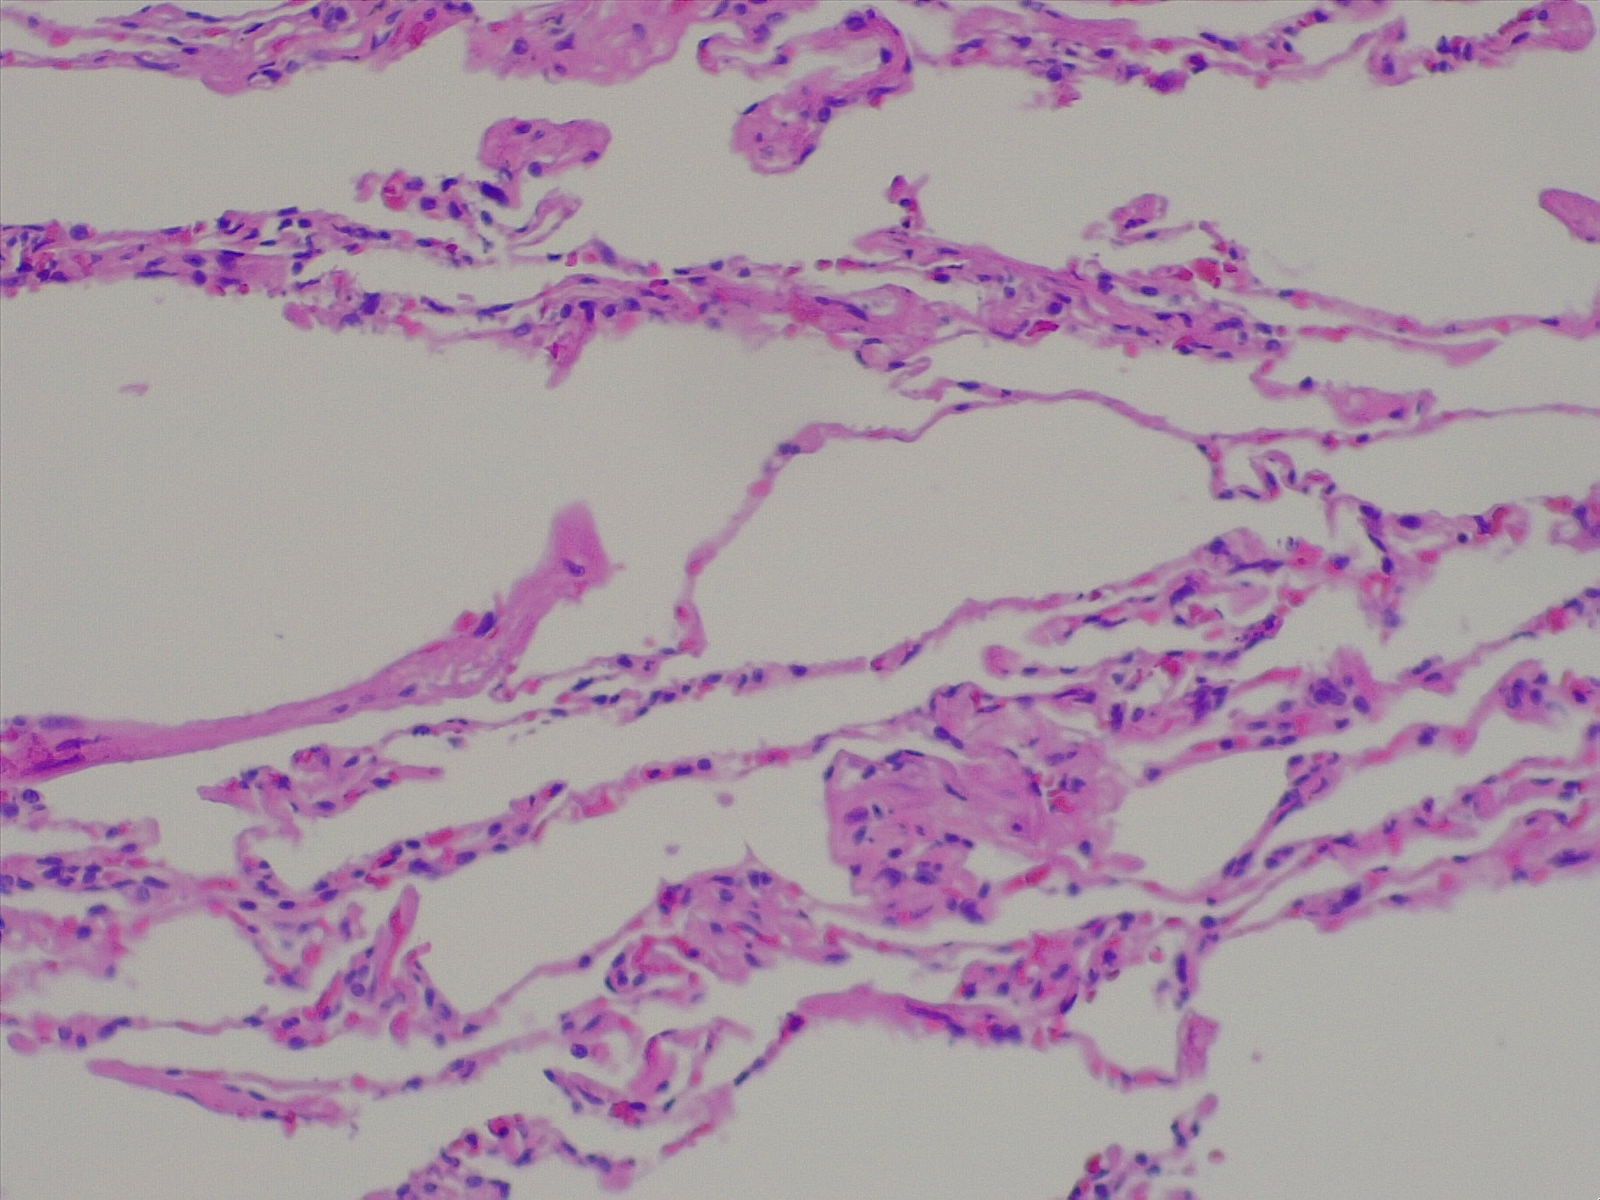
Label: normal lung tissue